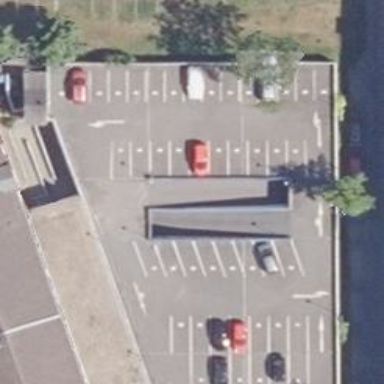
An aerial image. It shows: Multi-storey parking entrance.